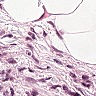
Metastatic tissue present: yes